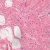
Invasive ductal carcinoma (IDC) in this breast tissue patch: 0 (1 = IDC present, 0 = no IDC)